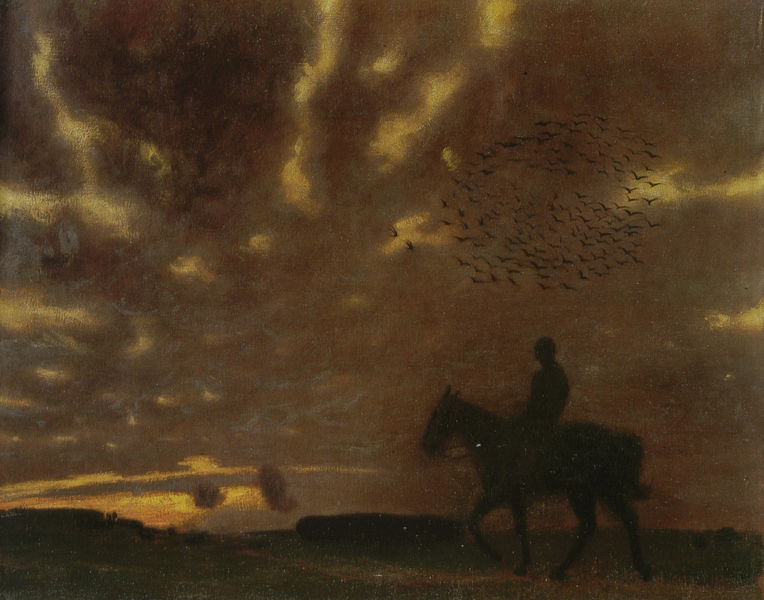
Titel: Abendliche Landschaft mit Reiter
Künstler: Franz von Stuck
Standort: München
Institution: Städtische Galerie im Lenbachhaus
Schlagwörter: dunkel, gemälde, himmel, mann, schatten, vogel, wolken, bäume, gelb, impressionismus, landschaft, abend, braun, grau, hell, licht, nacht, orange, schwarz, straße, tier, weg, wiese, wolke, symbolismus, mensch, dämmerung, ebene, einsamkeit, feld, felder, ferne, horizont, kalt, morgen, natur, vögel, weite, einsam, pfad, sonne, dunkelheit, figur, gold, person, schön, wald, pferd, reiter, vogelschwarm, ausritt, beine, bewölkt, deutschland, rappe, reiten, ritt, zaumzeug, zügel, orang, ruhig, sommer, düster, abendsonne, nebel, sonnenuntergang, violett, herbst, romantik, sturm, untergang, unwetter, red, black, dark, painting, yellow, melancholie, stuck, brown, stimmung, abendrot, abendstimmung, kälte, schwalben, bewölkung, schwarm, schritt, ritter, cloud, clouds, man, sky, tree, reise, dramatisch, pfers, hill, landscape, horizon, sun, trees, grass, dusk, night, path, road, view, gegenlicht, shadow, bird, birds, flight, fly, dunken, gaul, krähen, raben, reiter ritt, spätromatnik, vogelschwar, zugvögel, zweilicht, cloudy, storm, ominous, animal, horse, reins, schwalbe, riding, sunset, bäme, flock, land, bäu,e, mench, trail, don quichote, schattem, voge, silhouette, wolkenwirbel, horseman, stimmng, ride, rider, morning, 19. jahrhundert, blöau, gloomy, swarm, moody, birs, cowboy, brown', gloom, himmelreiter, paining, daytime, med, voeglschwarm, pferd reiter vogelschwarm, einsamer reiter